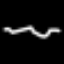
Label: squiggle